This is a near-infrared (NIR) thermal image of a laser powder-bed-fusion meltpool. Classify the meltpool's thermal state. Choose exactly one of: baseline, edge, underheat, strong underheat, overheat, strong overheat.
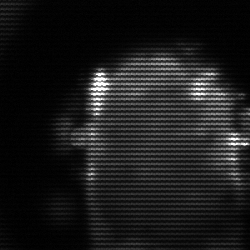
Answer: baseline